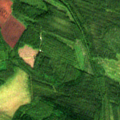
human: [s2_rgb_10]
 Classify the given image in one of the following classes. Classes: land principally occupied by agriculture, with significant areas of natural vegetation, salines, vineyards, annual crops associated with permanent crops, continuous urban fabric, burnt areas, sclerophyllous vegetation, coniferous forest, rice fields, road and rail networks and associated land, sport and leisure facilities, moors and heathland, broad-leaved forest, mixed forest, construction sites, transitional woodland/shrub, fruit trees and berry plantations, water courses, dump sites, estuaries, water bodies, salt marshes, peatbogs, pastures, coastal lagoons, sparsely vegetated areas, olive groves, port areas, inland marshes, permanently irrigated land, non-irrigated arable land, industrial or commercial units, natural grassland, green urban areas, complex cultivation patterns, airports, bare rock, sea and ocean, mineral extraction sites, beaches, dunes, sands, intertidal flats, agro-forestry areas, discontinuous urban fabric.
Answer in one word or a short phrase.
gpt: coniferous forest, mixed forest, transitional woodland/shrub, peatbogs